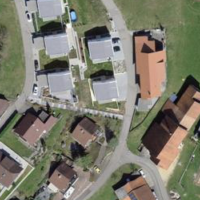
EUNIS habitat code: 55
Species observed at this site:
Marpissa muscosa
Pseudeuophrys lanigera